Aerial crown-view tile of a tropical tree (Barro Colorado Island, Panama), acquired 20240611:
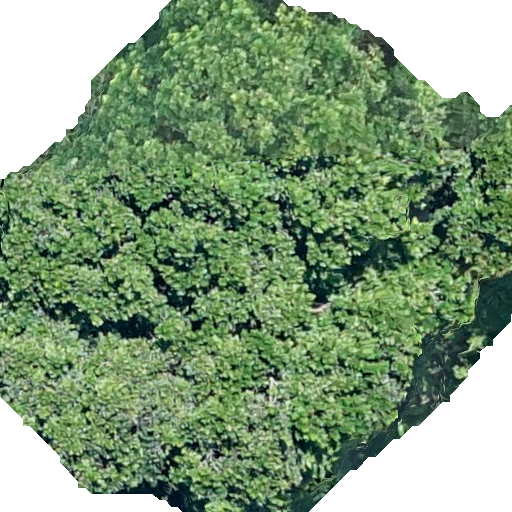
Species: Anacardium excelsum
GBIF accepted scientific name: Anacardium excelsum
Crown area: 377.342 m²